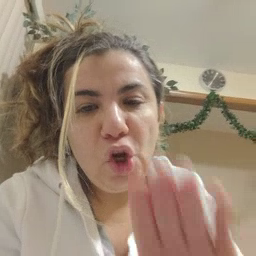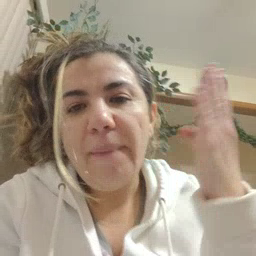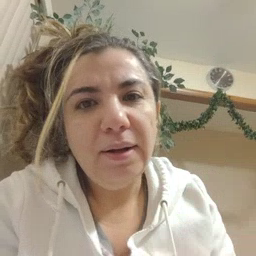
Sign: open